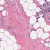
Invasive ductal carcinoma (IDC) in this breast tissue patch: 0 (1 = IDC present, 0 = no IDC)